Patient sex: M
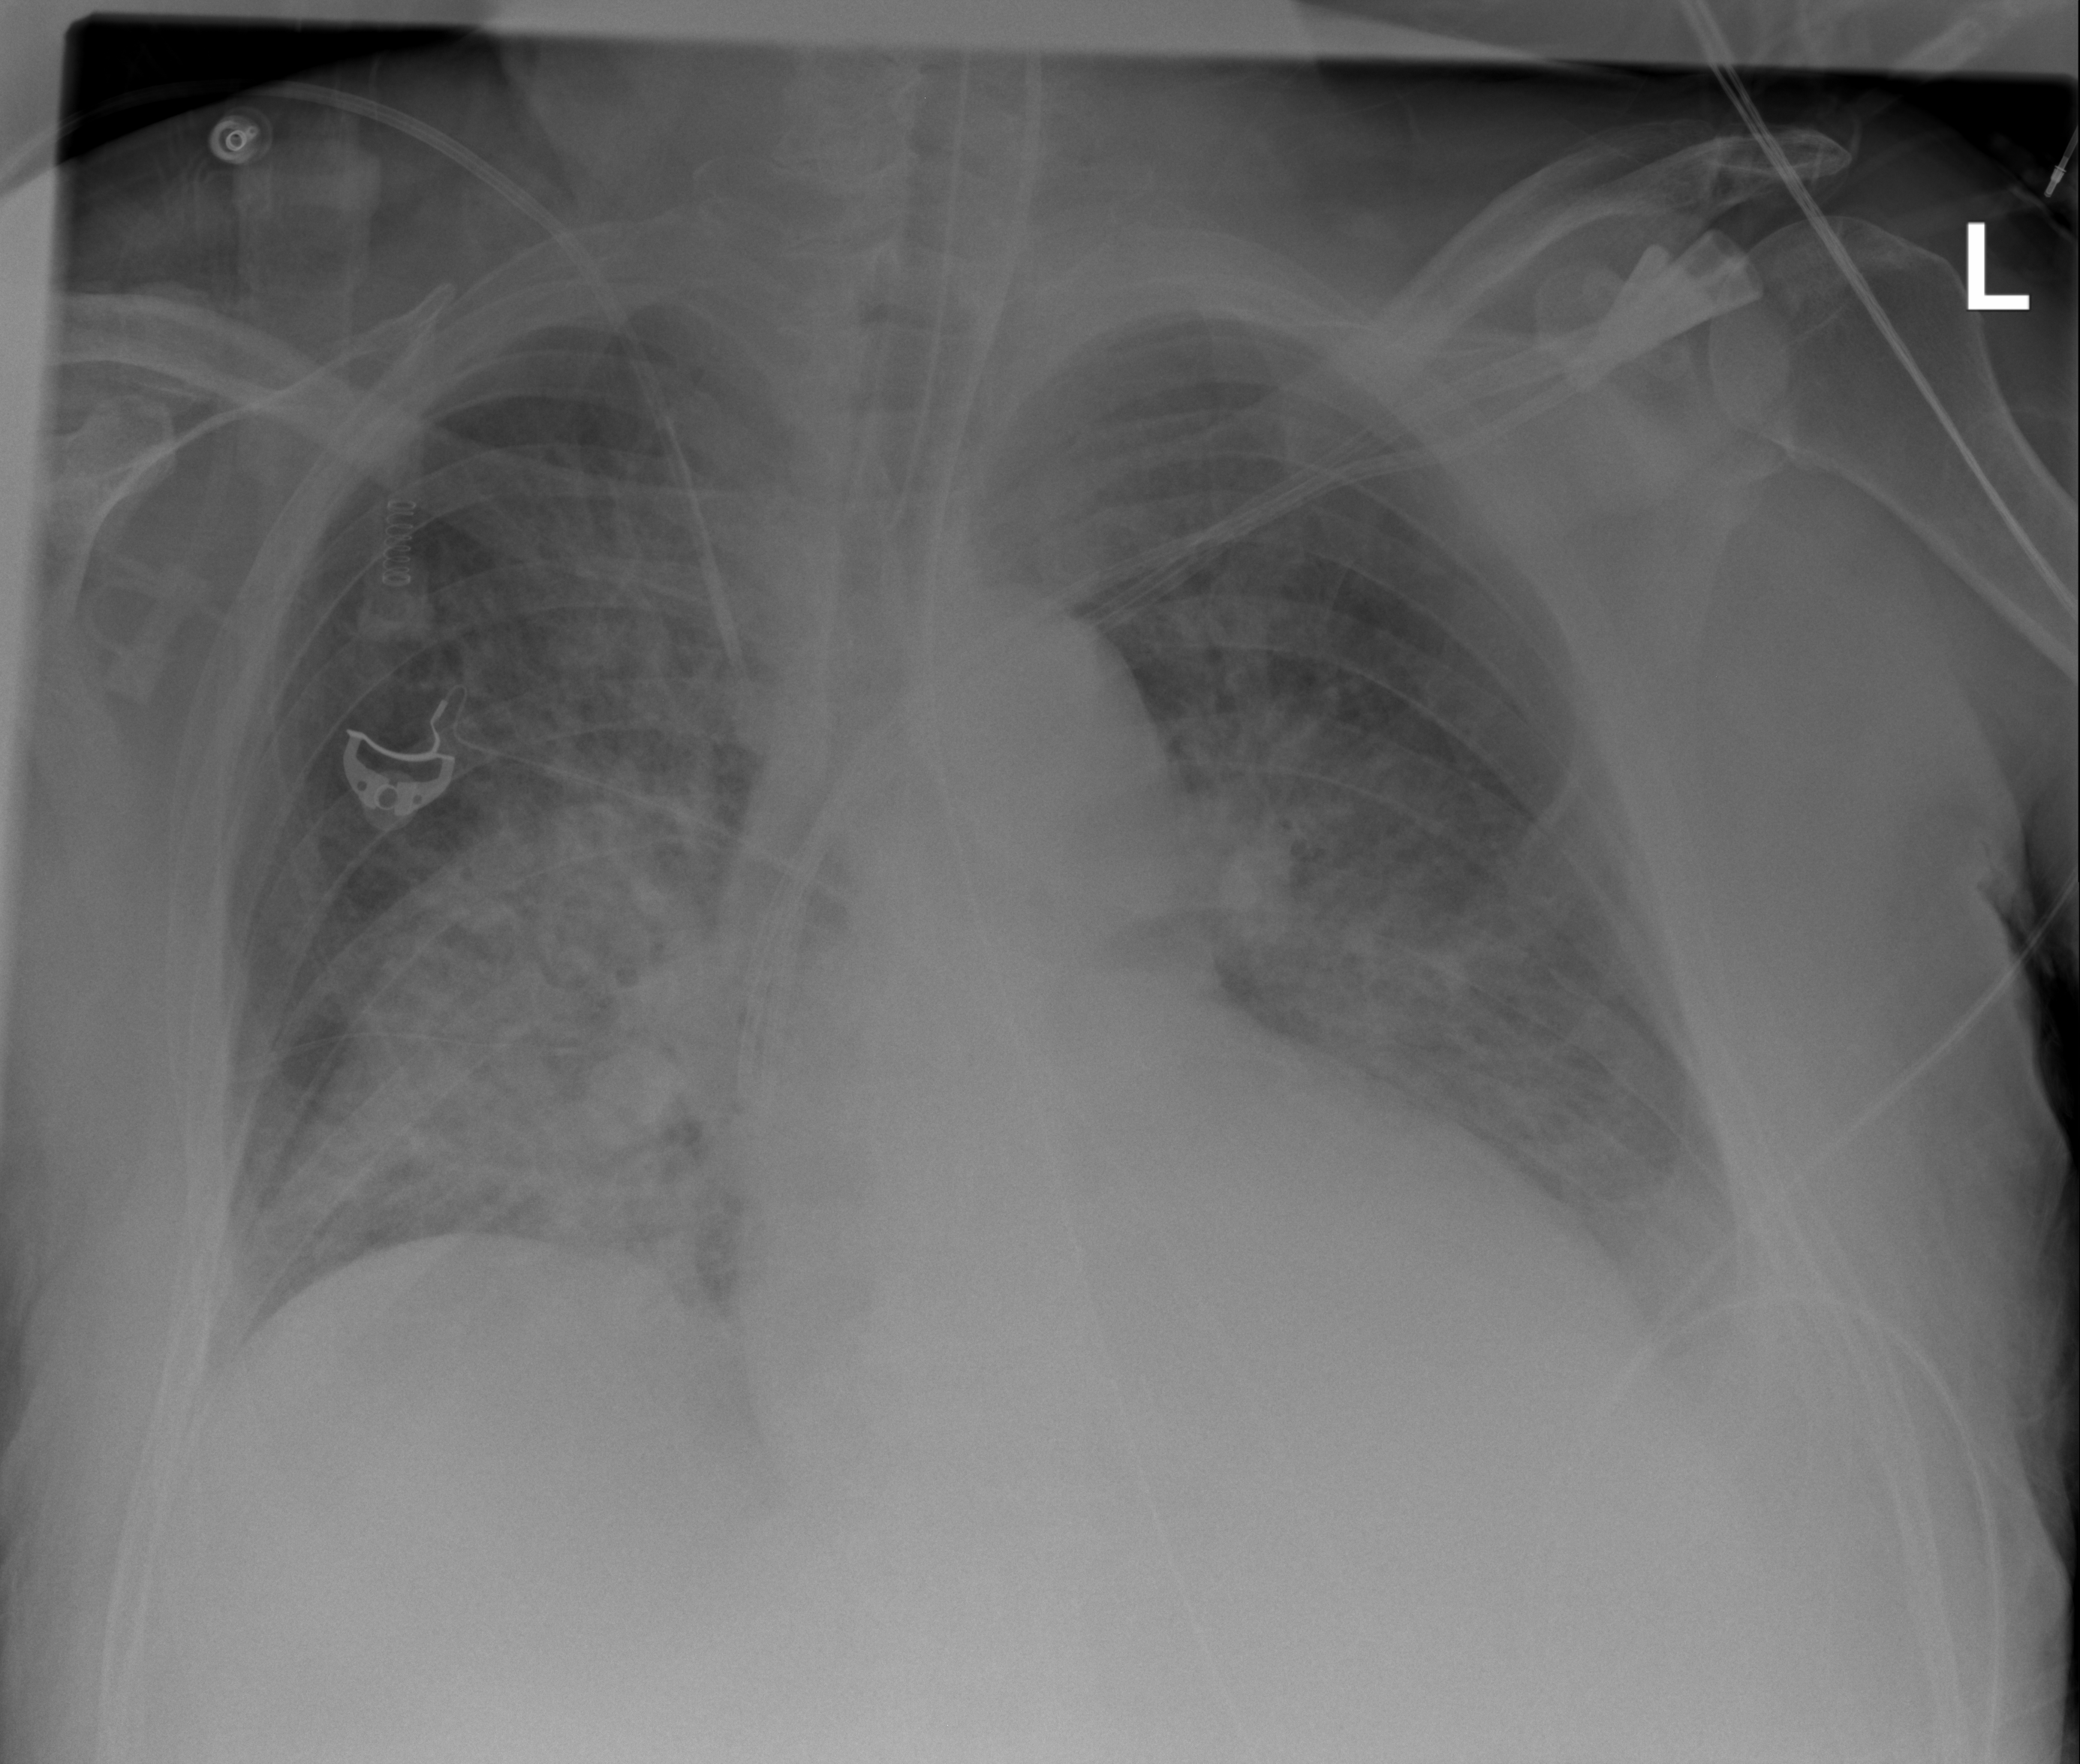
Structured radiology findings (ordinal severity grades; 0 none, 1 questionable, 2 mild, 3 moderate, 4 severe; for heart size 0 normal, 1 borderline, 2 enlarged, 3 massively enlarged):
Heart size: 2
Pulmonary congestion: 2
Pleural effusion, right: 1
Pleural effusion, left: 2
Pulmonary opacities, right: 3
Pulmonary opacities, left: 2
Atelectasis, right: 2
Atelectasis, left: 2